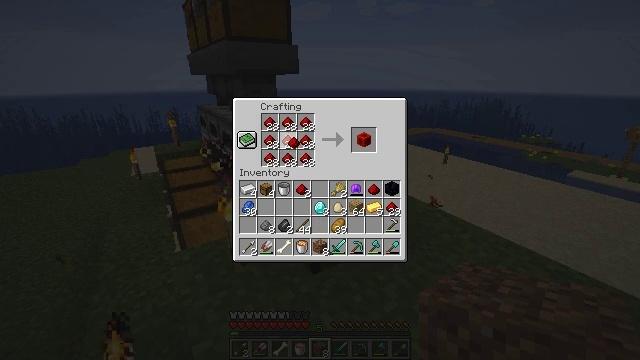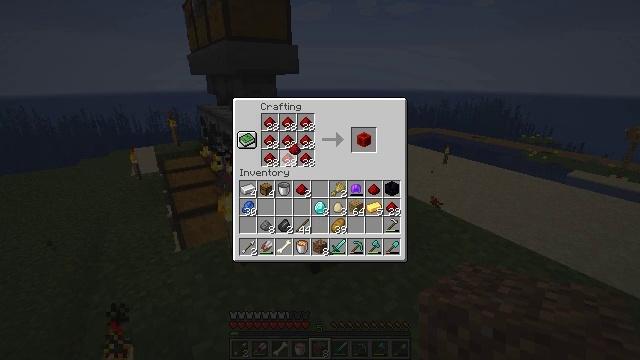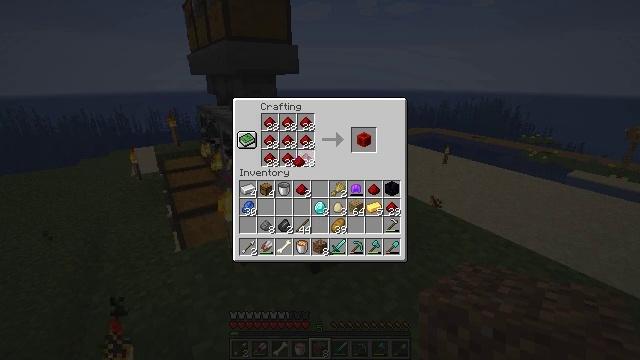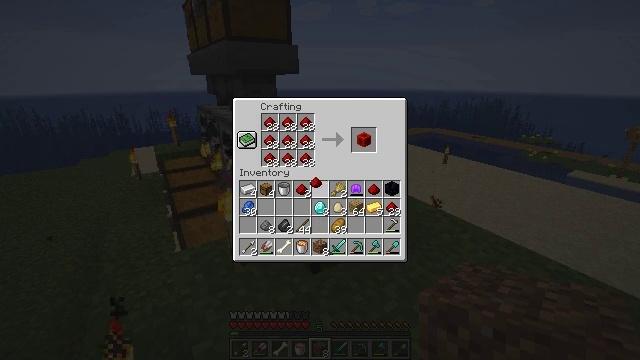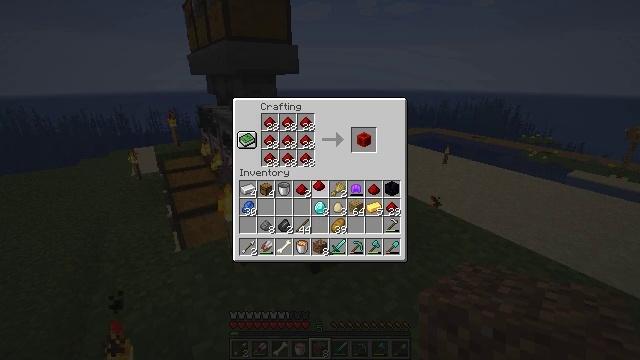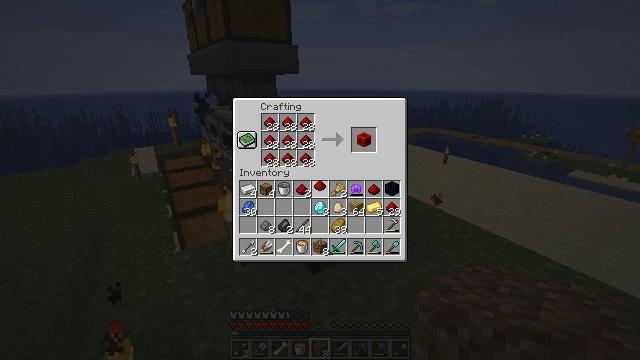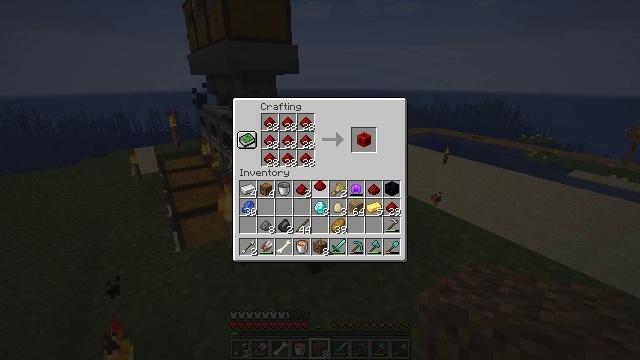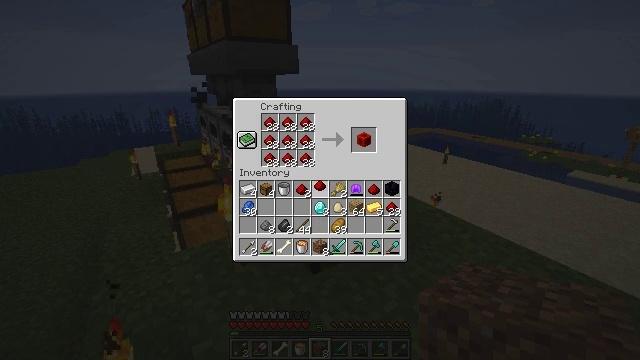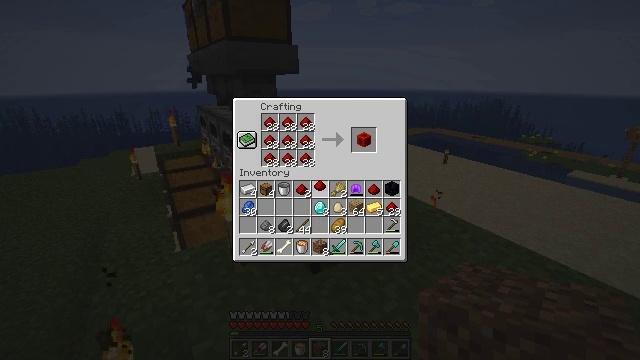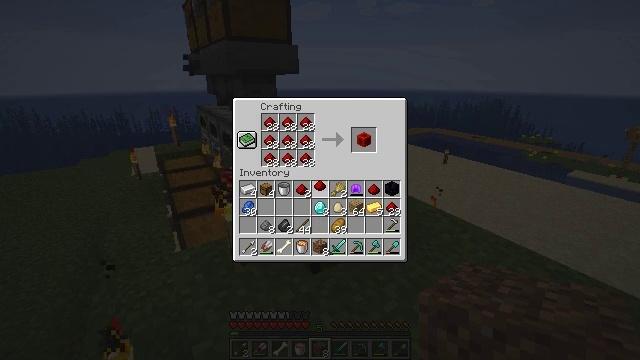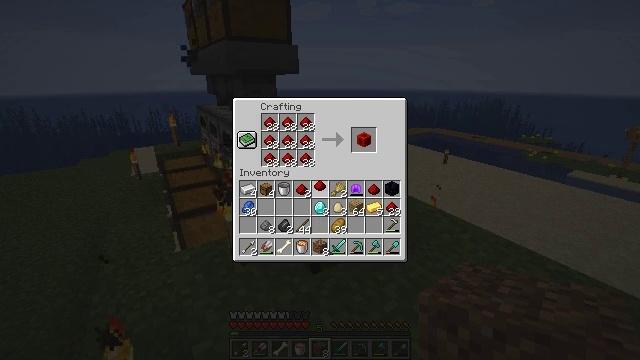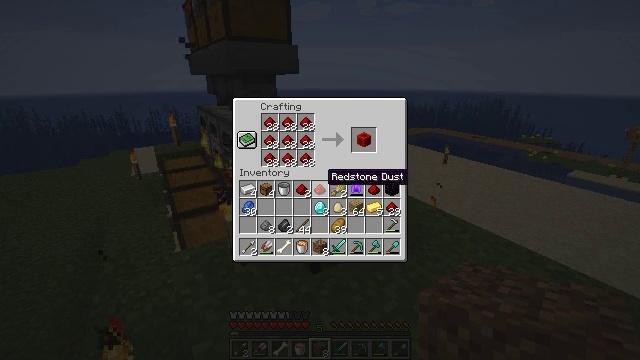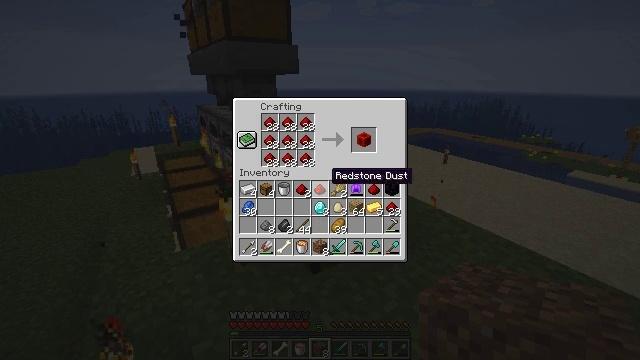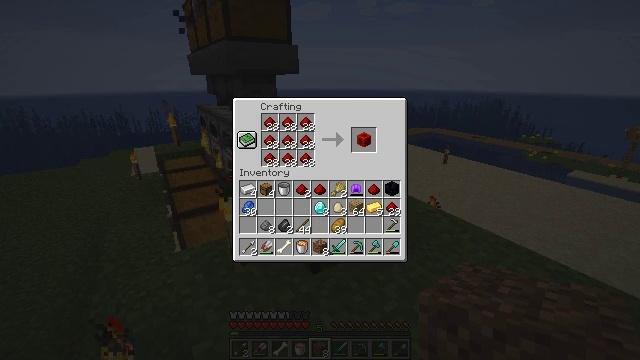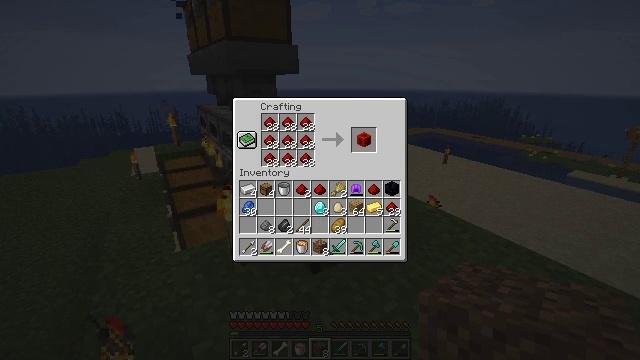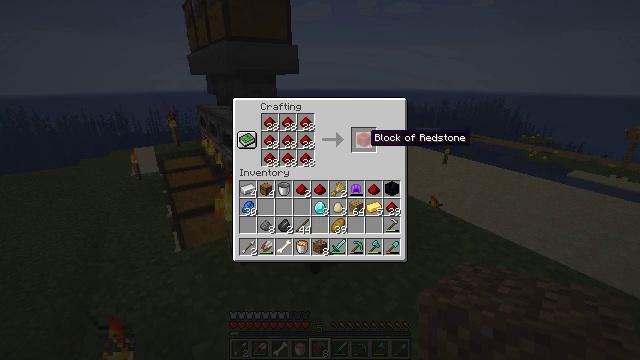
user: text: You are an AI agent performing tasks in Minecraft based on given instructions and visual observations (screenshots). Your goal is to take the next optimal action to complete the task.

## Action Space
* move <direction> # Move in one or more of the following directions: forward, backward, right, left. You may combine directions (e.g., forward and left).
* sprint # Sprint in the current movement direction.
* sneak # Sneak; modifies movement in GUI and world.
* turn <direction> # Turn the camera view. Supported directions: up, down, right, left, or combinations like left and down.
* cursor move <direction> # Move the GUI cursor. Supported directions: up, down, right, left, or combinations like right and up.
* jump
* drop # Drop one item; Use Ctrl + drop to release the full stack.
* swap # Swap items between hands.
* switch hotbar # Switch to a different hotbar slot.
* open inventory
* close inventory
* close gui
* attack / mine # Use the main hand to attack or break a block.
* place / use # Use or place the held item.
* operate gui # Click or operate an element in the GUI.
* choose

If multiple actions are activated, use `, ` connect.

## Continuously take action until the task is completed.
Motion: motion action
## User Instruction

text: Fill the crafting grid with redstone dust to get a redstone block.
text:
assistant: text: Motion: cursor move down
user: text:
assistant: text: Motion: cursor move down
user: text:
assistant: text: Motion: cursor move right and down
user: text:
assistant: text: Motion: no_op
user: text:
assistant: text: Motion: no_op
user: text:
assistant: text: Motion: no_op
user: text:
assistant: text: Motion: no_op
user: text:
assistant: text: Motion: no_op
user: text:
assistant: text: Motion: operate gui
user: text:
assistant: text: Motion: operate gui
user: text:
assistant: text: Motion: no_op
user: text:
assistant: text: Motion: no_op
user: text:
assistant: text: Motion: cursor move right and up
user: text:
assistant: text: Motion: cursor move right and up
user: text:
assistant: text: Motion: sneak, cursor move up
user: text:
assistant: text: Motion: sneak
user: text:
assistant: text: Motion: sneak
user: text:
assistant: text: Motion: sneak
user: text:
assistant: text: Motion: sneak
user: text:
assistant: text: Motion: sneak
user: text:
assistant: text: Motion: sneak, operate gui
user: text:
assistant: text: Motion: sneak, operate gui
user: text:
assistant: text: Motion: sneak
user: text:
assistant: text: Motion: sneak
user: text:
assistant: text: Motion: sneak
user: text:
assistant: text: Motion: sneak
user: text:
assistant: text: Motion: sneak
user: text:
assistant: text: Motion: sneak
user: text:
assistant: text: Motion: sneak
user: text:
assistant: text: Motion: sneak